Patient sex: M
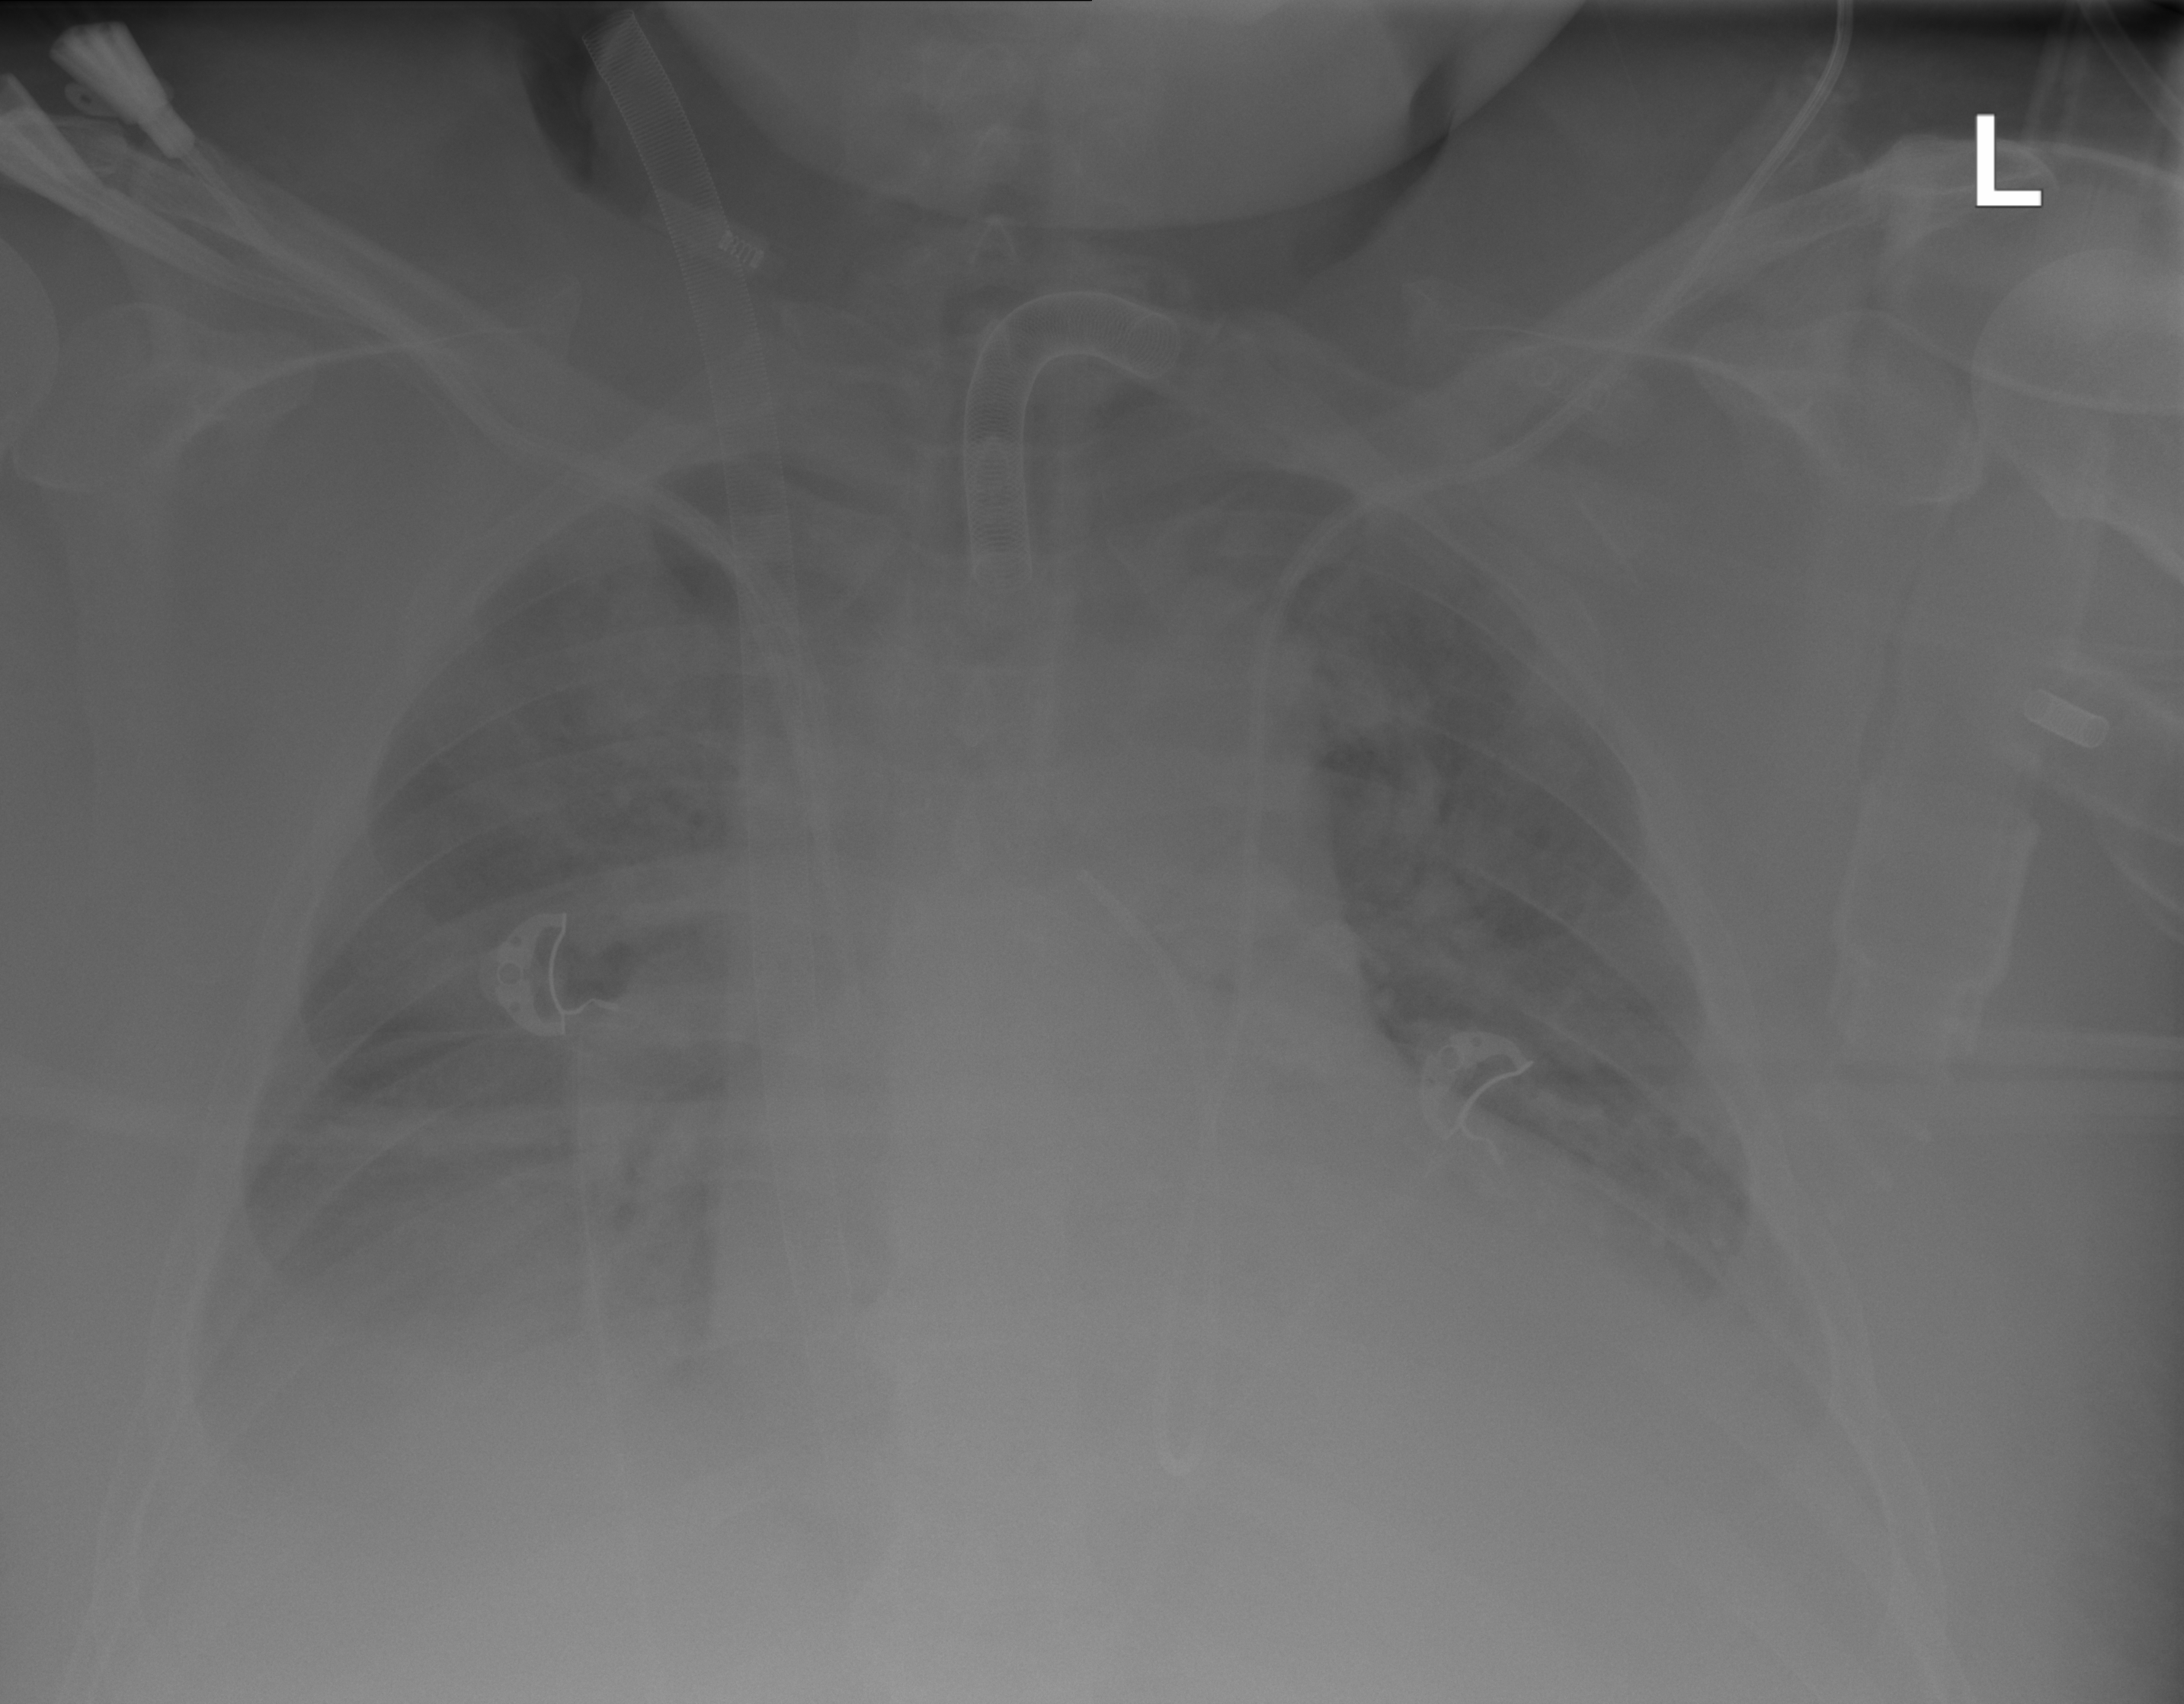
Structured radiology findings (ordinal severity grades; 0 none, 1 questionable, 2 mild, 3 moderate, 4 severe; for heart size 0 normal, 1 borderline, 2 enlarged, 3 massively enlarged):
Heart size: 2
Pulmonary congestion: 2
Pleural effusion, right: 2
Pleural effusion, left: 2
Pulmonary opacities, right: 3
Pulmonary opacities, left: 3
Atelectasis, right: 2
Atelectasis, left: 2